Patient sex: F
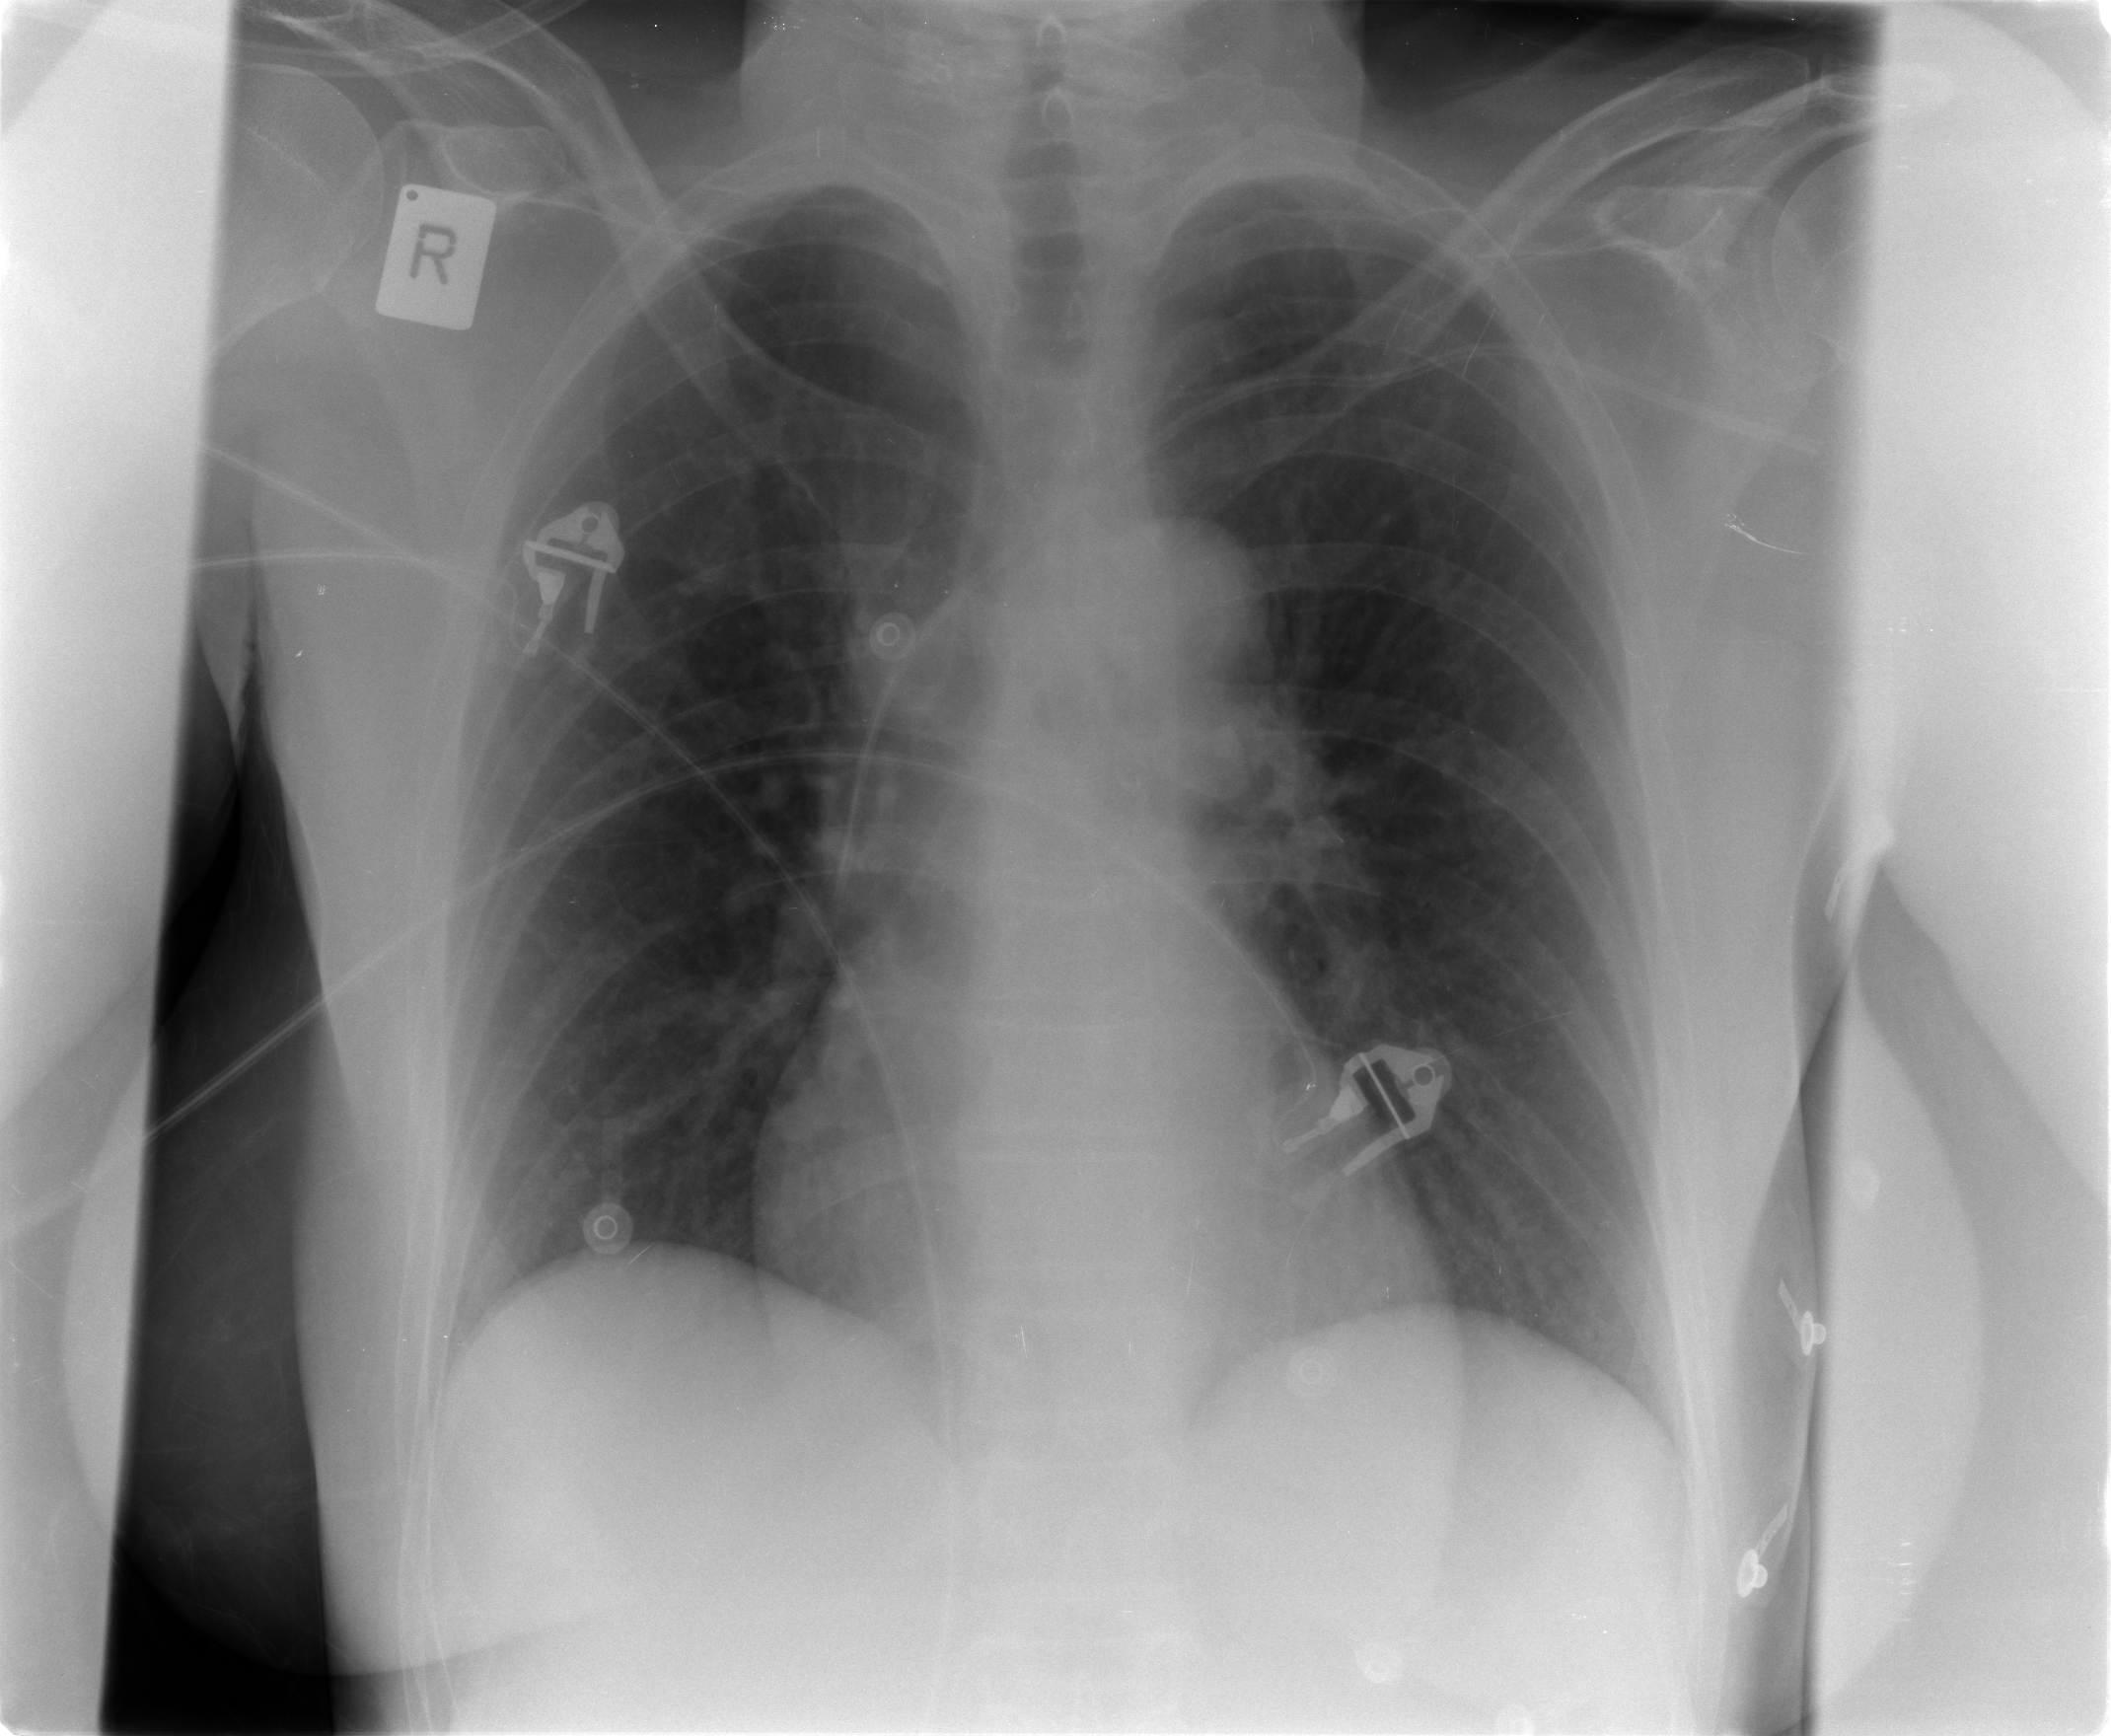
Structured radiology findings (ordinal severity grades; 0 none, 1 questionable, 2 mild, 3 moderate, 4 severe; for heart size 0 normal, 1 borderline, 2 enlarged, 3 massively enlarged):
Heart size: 0
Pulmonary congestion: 1
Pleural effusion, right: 0
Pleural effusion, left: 0
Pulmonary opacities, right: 0
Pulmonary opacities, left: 0
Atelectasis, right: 0
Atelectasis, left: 0